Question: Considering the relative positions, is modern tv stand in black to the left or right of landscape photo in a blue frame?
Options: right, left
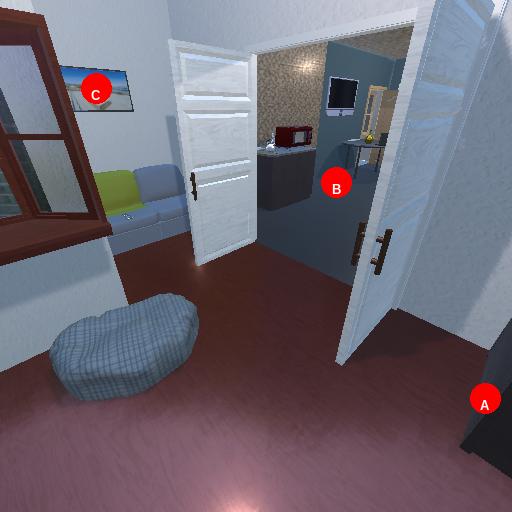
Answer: right